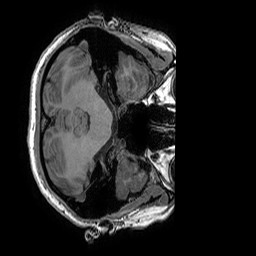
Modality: T1w
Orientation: axial
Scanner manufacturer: ge
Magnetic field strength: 3 T
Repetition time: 0.008156 s
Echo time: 0.00318 s